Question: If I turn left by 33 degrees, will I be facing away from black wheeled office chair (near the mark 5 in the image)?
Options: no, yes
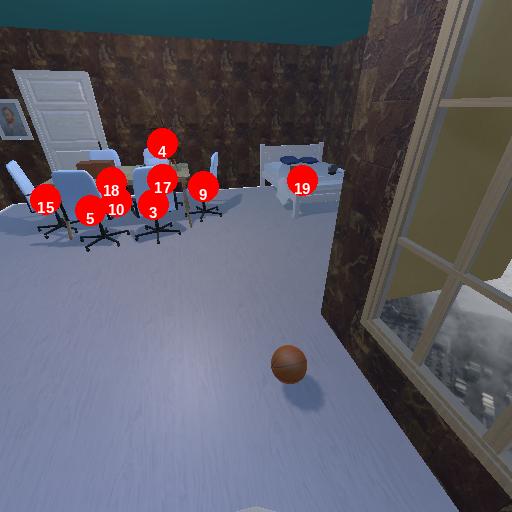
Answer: no